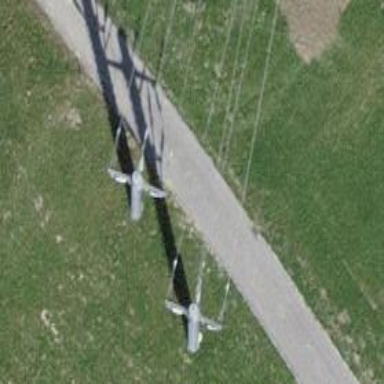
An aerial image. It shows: Three power lines with cables.